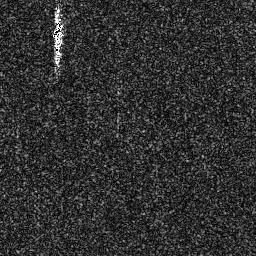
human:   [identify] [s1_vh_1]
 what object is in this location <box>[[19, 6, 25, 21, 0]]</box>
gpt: <ref>1 medium ship at the top left</ref>